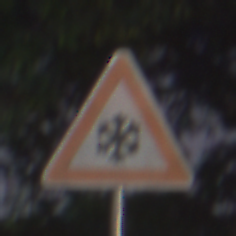
Verkehrszeichen: SchneeOderEisglaette
Umgebung: Outdoor, Suburban
Tageszeit: Night
Wetter: PartlyCloudy
Licht: Artificial
Jahreszeit: NotSpecified
Kontrast: HighContrast